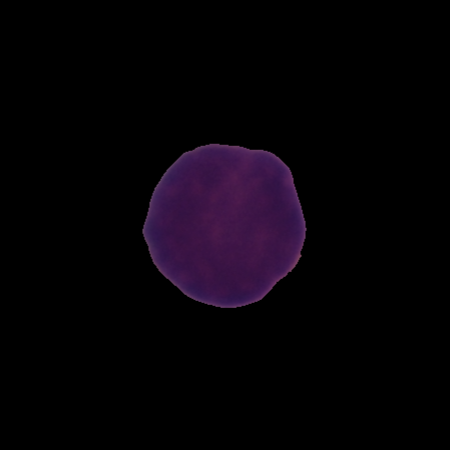
Label: healthy